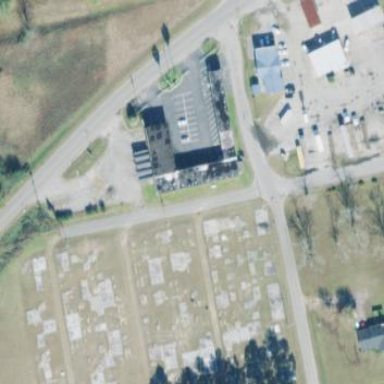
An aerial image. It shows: Motel building.